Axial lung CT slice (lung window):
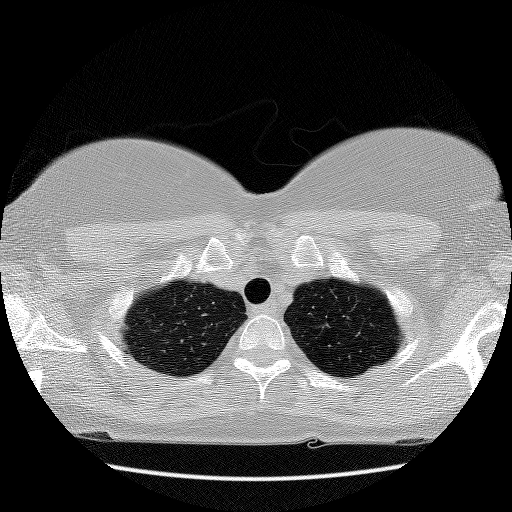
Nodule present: no